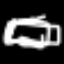
Label: bed